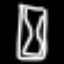
Label: hourglass